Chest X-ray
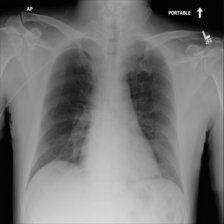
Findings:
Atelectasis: negative
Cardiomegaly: negative
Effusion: negative
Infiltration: negative
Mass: negative
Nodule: negative
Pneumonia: negative
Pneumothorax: negative
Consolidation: negative
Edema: negative
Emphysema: negative
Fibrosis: negative
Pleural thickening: negative
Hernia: negative